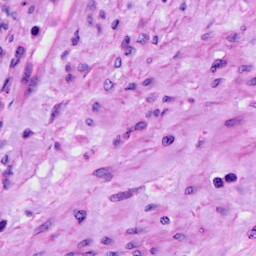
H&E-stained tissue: Cervix